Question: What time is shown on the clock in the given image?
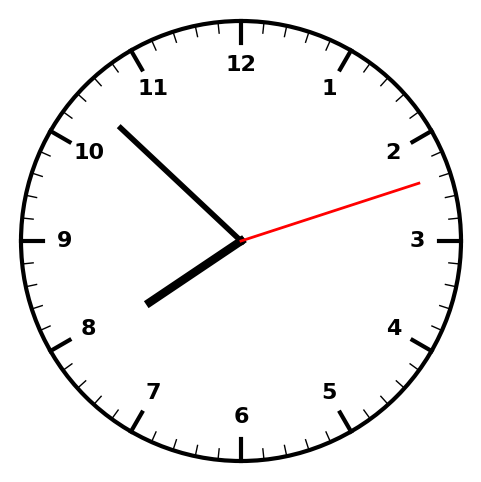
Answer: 07:52:12